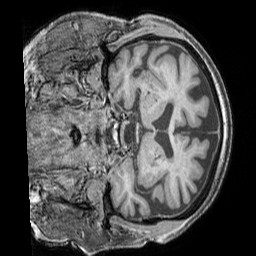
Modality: T1w
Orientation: coronal
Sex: female
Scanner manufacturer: siemens
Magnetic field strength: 3 T
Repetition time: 2.3 s
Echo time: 0.00226 s